Field crop: tomato
Growth stage: 1
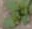
Species: solanum